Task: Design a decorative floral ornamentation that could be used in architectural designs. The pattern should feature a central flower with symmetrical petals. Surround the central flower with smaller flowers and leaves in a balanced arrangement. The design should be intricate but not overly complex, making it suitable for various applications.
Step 964:
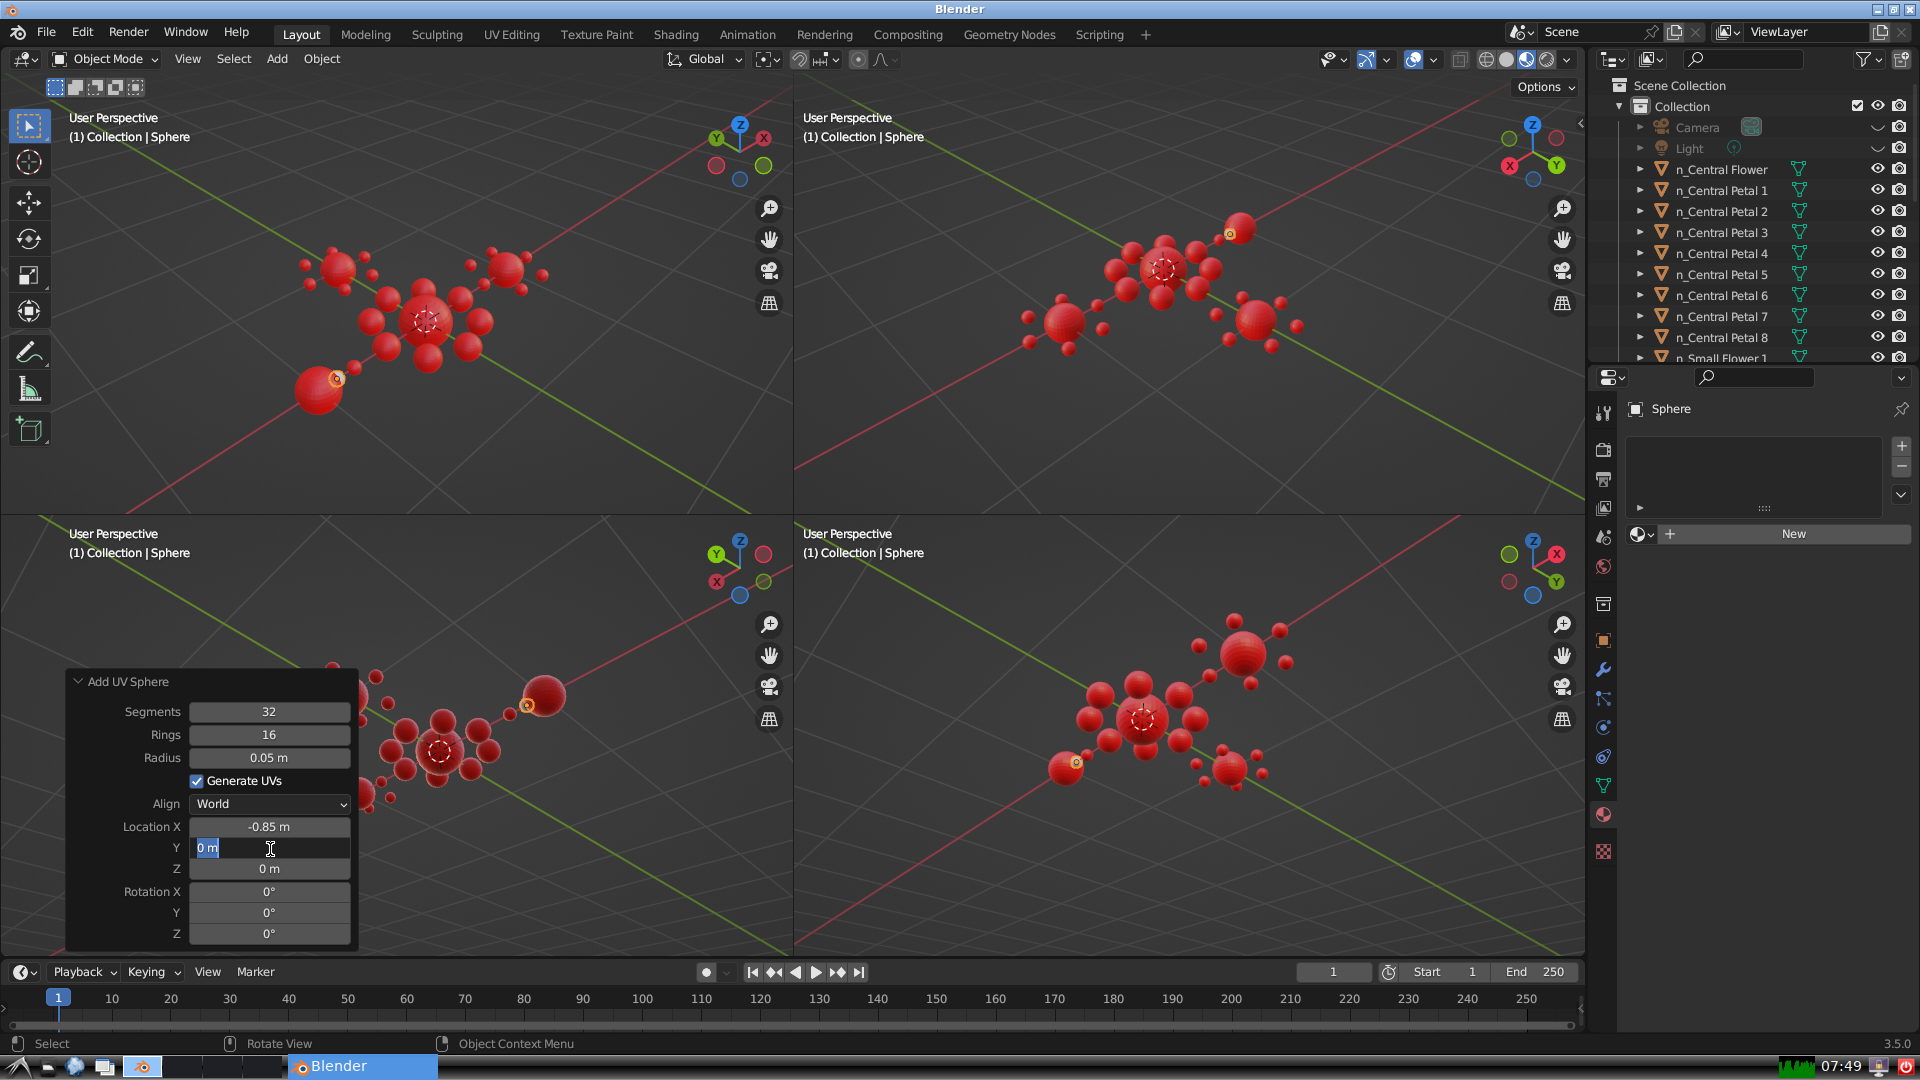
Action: input_text: 0.2598076211353317